Question: i have a database with 3 tables in a many-to-many relationship. one is the , the other is the and the third is their (used to join the two). the database is

now i want to get the books (with authors) like say 8 books at a time. i made this query:
'''
//first table
SELECT * FROM 'books'
//join the junction
LEFT JOIN books_authors ON books.book_id = books_authors.book_id
//join the authors
LEFT JOIN authors ON books_authors.author_id = authors.author_id
//limit to 8, start at S
limit S, 8
'''
works fine when one-to-one. but when a book , like say 3 each, the sql result will have '8 x 3' rows in total (due to the 2D nature of the result) for all the details. but the query still clips it to 8 - i don't get all the details.
how to get 8 books with all details?
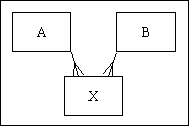
Answer: You could limit the number of books in a subquery:
'''
select *
from (
select *
from books
limit 6, 7
) b
left join
ba ba
on b.book_id = ba.book_id
left join
authors a
on ba.author_id = a.author_id
'''